Question: When i press the back button. the 'iCarousel' is still shows up for 1 second.why is this happening and how to stop this.I have used storyboard to create a iCarosel view..
'''
- (void)viewDidUnload
{
[super viewDidUnload];
self.carousel = nil;
}
- (void)dealloc
{
carousel.delegate = nil;
carousel.dataSource = nil;
}
- (NSUInteger)numberOfItemsInCarousel:(iCarousel *)carousel
{
return [idOfAllWords count];
}
- (UIView *)carousel:(iCarousel *)carousel viewForItemAtIndex:(NSUInteger)index reusingView:(UIView *)view
{
UILabel *label = nil;
//create new view if no view is available for recycling
if (view == nil)
{
view = [[UIImageView alloc] initWithFrame:CGRectMake(0, 0, 250.0f, 250.0f)];
((UIImageView *)view).image = [UIImage imageNamed:@"page.png"];
view.contentMode = UIViewContentModeCenter;
label = [[UILabel alloc] initWithFrame:view.bounds];
label.backgroundColor = [UIColor clearColor];
label.textAlignment = NSTextAlignmentCenter;
label.font = [label.font fontWithSize:50];
label.tag = 1;
[view addSubview:label];
}
else
{
label = (UILabel *)[view viewWithTag:1];
}
Words *word=nil;
word=idOfAllWords[index];
label.text =word.Name;
return view;
}
'''

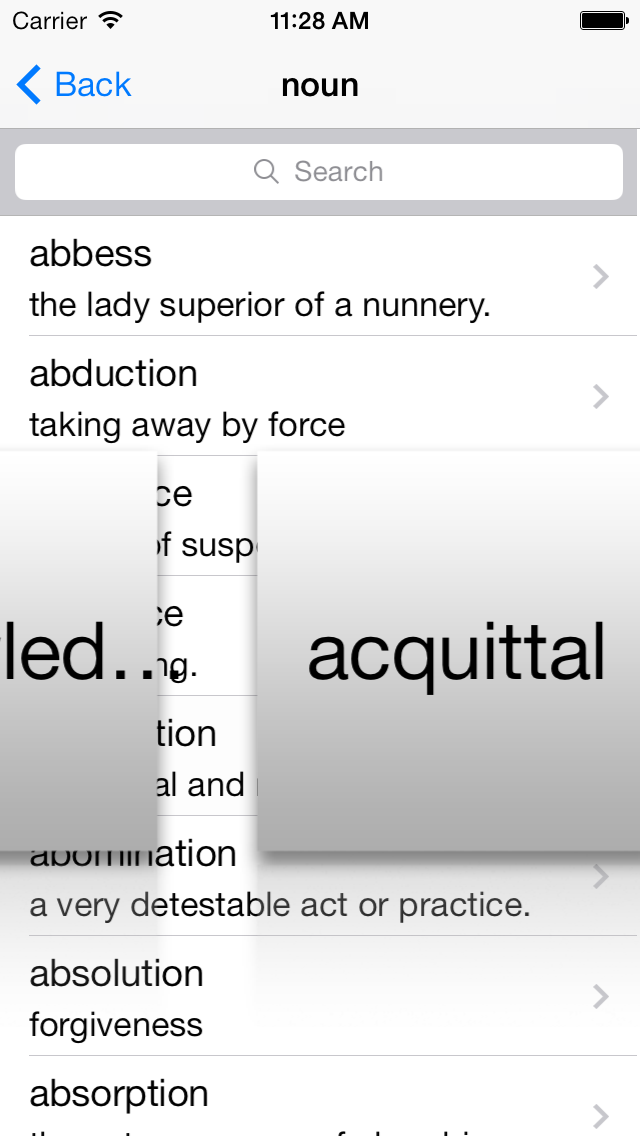
Answer: I actually tried to reproduce your problem and did see that the carousel view stays for a second when 'pop' or back button press happens. This particularly happens when you the carousel is swiped and then the back button pressed. As a workaround, I was able to fix it by setting the iCarousel hidden in the 'viewWillDisappear' method.
'''
- (void)viewWillDisappear:(BOOL)animated
{
[YOUR_CAROUSEL_NAME setHidden:YES]; //This sets the carousel to be hidden when you press Back button
}
'''
If this looks to be hidden suddenly, you can perhaps try setting the alpha to 0.0 inside an animation block. Something like this:
'''
- (void)viewWillDisappear:(BOOL)animated
{
//[YOUR_CAROUSEL_NAME setHidden:YES];
[UIView animateWithDuration:0.2f animations:^{
[YOUR_CAROUSEL_NAME setAlpha:0.0f]; //This makes the carousel hide smoothly
}];
}
'''
Hope this helps!